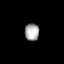
Tissue: lung
Cell type: Epithelial cells
Senescence score: 0.2406
Nuclear area (px): 239
Mean DAPI intensity: 170.301